Field crop: maize
Growth stage: 1
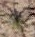
Species: salsola